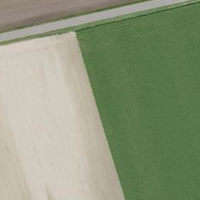
EUNIS habitat code: 52
Species observed at this site:
Campanula trachelium